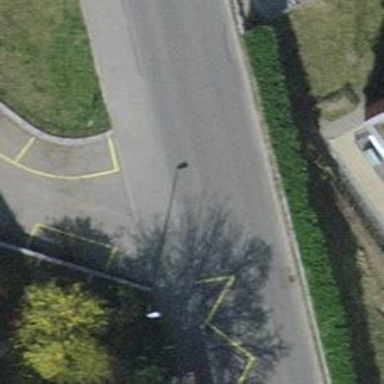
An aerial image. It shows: Post box is visible.